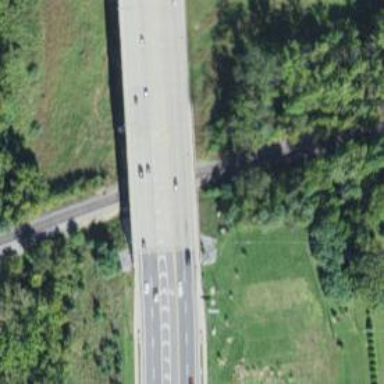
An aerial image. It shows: Beam bridge on primary highway.